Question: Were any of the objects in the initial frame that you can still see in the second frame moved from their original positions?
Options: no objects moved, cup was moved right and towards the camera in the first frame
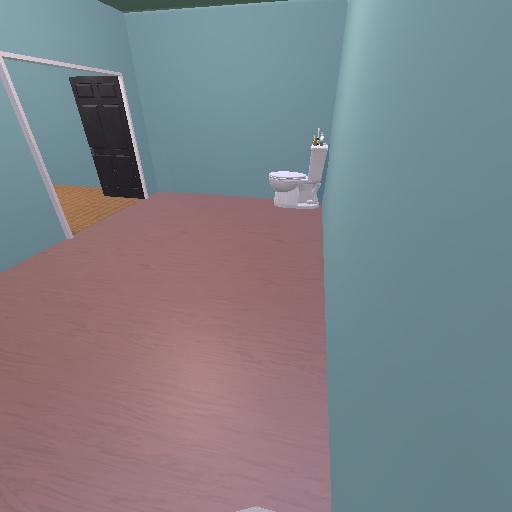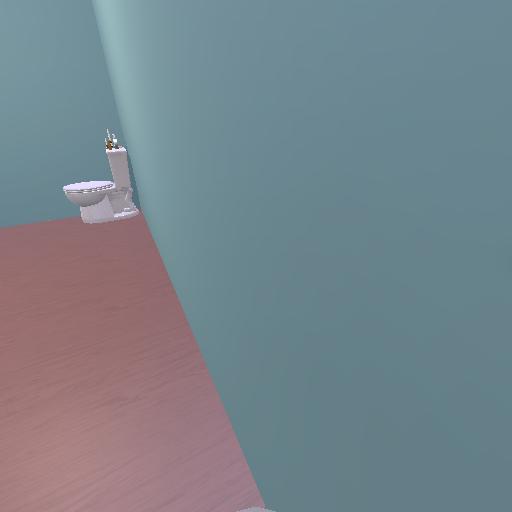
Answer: no objects moved